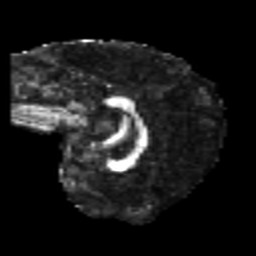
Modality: FA
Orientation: sagittal
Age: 23
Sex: female
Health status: healthy
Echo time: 0.074 s